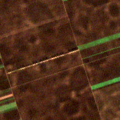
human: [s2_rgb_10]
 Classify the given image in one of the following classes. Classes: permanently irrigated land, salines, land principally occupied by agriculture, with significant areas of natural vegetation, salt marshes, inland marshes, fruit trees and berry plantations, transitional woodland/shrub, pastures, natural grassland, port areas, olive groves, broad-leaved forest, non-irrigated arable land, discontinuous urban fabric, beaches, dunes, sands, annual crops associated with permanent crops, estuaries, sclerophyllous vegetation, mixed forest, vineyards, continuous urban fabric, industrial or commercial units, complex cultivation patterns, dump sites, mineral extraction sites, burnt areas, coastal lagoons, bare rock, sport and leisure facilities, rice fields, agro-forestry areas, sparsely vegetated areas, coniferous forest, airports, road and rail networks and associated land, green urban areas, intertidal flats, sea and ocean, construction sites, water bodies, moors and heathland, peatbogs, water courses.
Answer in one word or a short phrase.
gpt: non-irrigated arable land